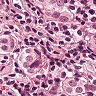
Metastatic tissue present: yes